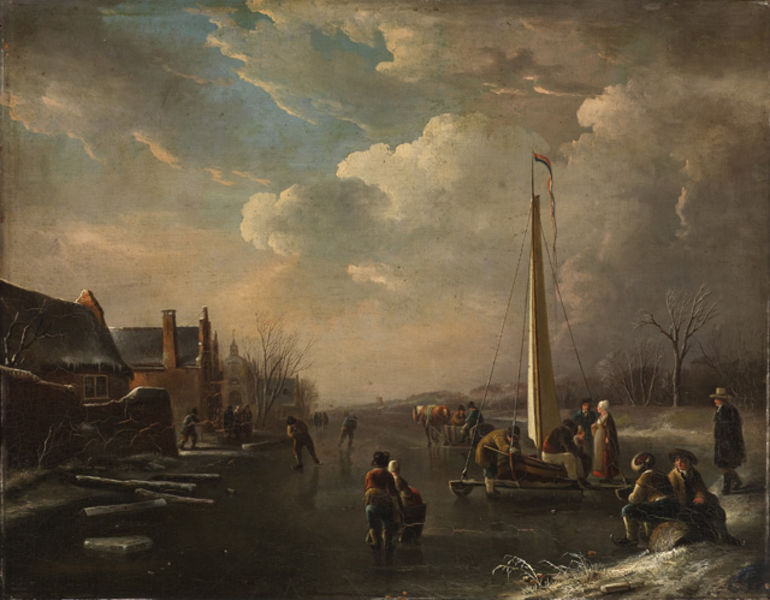
Titel: Winterlandschaft mit Eisläufern
Künstler: Andries (1763) Vermeulen
Standort: Karlsruhe
Institution: Staatliche Kunsthalle Karlsruhe
Schlagwörter: baum, blau, gemälde, gewitter, gruppe, himmel, mann, wasser, wolken, bäume, fluss, frauen, landschaft, menschen, see, sitzen, ufer, abend, bunt, fenster, frankreich, frau, holz, hut, hüte, licht, männer, weiss, ölbild, dach, eis, haus, rot, schnee, wolke, stein, herr, holland, niederlande, öl, baumstamm, dämmerung, gracht, häuser, kalt, weite, wind, hütte, kanal, kirche, arbeit, boot, boote, kahn, kamin, kinder, pferd, pferde, turm, bewölkt, küste, schiff, segel, segelboot, fassade, zuschauer, fahne, flagge, mast, arbeiten, farben, dorf, sonnenuntergang, kahl, winter, arbeiter, figuren, hafen, romantik, seestück, sturm, unwetter, freizeit, vergnügen, freude, segeln, segler, regen, reetdach, kälte, eisschollen, schwimmen, wimpel, lanschaft, breughel, schlitten, schlittschuhlaufen, überschwemmung, fischerei, gespann, pflug, spaß, hau, mann mit hut, gefroren, zugefroren, katen, kufen, flandern, schlittschuh, schlittschuhe, eislauf, eislaufen, eisläufer, schlittschuhläufer, pferdeschlitten, landschaftsgemälde, neiderlande, romatik, katamaran, kufe, sgel, gefrohren, eiszeit, flss, 1600, 1650, hiommel, schoirnstein, eissegler, vergnüge, segelschlitten, rieddächer, faholland, eisegeln